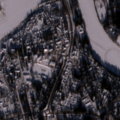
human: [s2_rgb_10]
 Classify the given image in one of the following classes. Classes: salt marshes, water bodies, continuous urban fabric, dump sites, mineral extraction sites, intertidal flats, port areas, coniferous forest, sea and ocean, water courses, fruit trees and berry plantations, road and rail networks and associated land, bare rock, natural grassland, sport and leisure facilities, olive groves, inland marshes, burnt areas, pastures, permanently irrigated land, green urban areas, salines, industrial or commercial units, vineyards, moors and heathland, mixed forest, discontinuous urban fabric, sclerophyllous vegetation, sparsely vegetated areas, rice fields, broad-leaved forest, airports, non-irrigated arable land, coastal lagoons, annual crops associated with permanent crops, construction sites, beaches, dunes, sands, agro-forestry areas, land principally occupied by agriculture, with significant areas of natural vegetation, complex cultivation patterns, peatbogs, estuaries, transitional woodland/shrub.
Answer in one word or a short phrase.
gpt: discontinuous urban fabric, industrial or commercial units, coniferous forest, water courses